Question: When registering a product, the user can customize the URL of it!
As the user goes by typing the 'Tipo de produto', 'Nome' or 'Link', the website will show you how will the URL for this product

> Full url: <URL>
For this, I created a helper in KnockoutJS
## Code
'''
ko.bindingHandlers.url =
update: (element, valueAccessor, allBindingsAccessor, viewModel) ->
link = ko.utils.unwrapObservable(valueAccessor())
if link
link = link.toLowerCase().trim().replaceAll(" ", "-")
link = encodeURI(link)
else
link = ""
valueAccessor()(link)
$(element).nextAll(".link-exibicao").text(link).effect("highlight", { color: "#FDBB30" }, 800 )
'''
The only purpose of this helper is to generate a valid URL and display it in the span '.link-exibicao'
'''
public class ProdutoViewModel
{
[AdditionalMetadata("data-bind", "event: { change: function(data) { Link(data.Nome()); }}")]
public string Nome { get; set; }
[DataType(DataType.Url)]
[AdditionalMetadata("Prefixo", "Produto/")]
public string Link { get; set; }
[Display(Name = "Descricao")]
[DataType(DataType.MultilineText)]
public string Descricao { get; set; }
public int? Ordem { get; set; }
}
'''
'AdditionalMetadata' will add an attribute with that name and value. For example, the property 'Name' will generate the HTML:
'''
<input data-bind="value: Nome, event: { change: function(data) { Link(data.Nome()); }}" id="Nome" name="Nome" type="text" value="">
'''
The next step would be to add the markup 'data-bind="url: Link"' in all fields of type URL:
'''
@model string
@{
var values = ViewData.ModelMetadata.AdditionalValues;
object objDatabind;
string data_bind = "";
if (values.TryGetValue("data-bind", out objDatabind))
{
data_bind = objDatabind.ToString();
}
var nomeCampo = Html.IdForModel();
var objPrefixo = values["Prefixo"];
string prefixo = objPrefixo.ToString();
string separador = "/";
if (!string.IsNullOrWhiteSpace(prefixo))
{
if (prefixo.EndsWith("/") || prefixo.EndsWith("#"))
{
separador = prefixo[prefixo.Length - 1].ToString();
prefixo = prefixo.Substring(0, prefixo.Length - 1);
}
}
}
@Html.TextBoxFor(p => Model, new { data_bind = "value: " + nomeCampo + ", url: " + nomeCampo + (string.IsNullOrWhiteSpace(data_bind) ? "" : ", " + data_bind) })
@Request.Url.Host/<span class="link-prefixo">@prefixo</span><span class="link-separador">@separador</span><span class="link-exibicao"></span>
'''
Finally, and most simple step would be to build the form =):
'''
<div class="editor-label">
<label>Tipo de produto</label>
</div>
<div class="editor-field">
<select data-bind="options: Tipos, optionsText: 'Nome', value: TipoSelecionado, optionsCaption: 'Selecione...'"></select>
</div>
<div class="editor-label">
@Html.LabelFor(p => p.Nome)
</div>
<div class="editor-field">
@Html.EditorFor(p => p.Nome)
@Html.ValidationMessageFor(p => p.Nome)
</div>
<div class="editor-label">
@Html.LabelFor(p => p.Link)
</div>
<div class="editor-field">
@Html.EditorFor(p => p.Link)
@Html.ValidationMessageFor(p => p.Link)
</div>
<div class="editor-label">
@Html.LabelFor(p => p.Descricao)
</div>
<div class="editor-field">
@Html.EditorFor(p => p.Descricao)
@Html.ValidationMessageFor(p => p.Descricao)
</div>
<div class="editor-label">
@Html.LabelFor(p => p.Ordem)
</div>
<div class="editor-field">
@Html.EditorFor(p => p.Ordem)
@Html.ValidationMessageFor(p => p.Ordem)
</div>
'''
## Problem
Whenever typed simple words like: "my product name" everything works perfectly!
But words like 'meu produto com acento' the error below is displayed!
'''
Uncaught Error: Unable to parse bindings.
Message: RangeError: Maximum call stack size exceeded;
Bindings value: value: Link, url: Link
'''
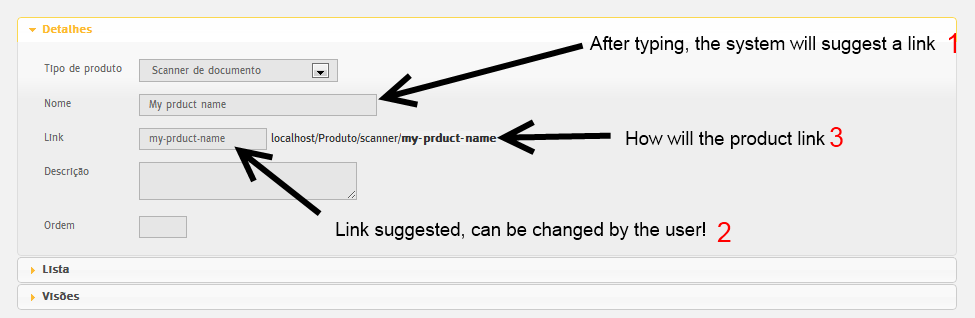
Answer: Your bindingHandler is causing recursive updates, as you are accessing the value:
'link = ko.utils.unwrapObservable(valueAccessor())'
and later setting it:
'valueAccessor()(link)'
If 'link' ends up being identical to its current value, then the chain would stop (observables don't notify on identical (===) values).
When you pass: 'meu produto com acento'
It becomes: 'meu-prod%C3%BAto%20c%C3%B4m%20a%C3%A7%C3%AAnto'
When setting the observable it re-triggers the same binding. So, it calls 'encodeURI' again and now it is double-encoded like:
'meu-prod%25C3%25BAto%2520c%25C3%25B4m%2520a%25C3%25A7%25C3%25AAnto'
The observable is set again and since this value is new it triggers it again (and again and again) until you get the call stack error.
Some options to handle this would be to not write back to the observable and just use the binding to encode the URL.
Otherwise a good choice would be to use a 'writeable computed observable' to intercept writes to the value and manipulate it in the model.